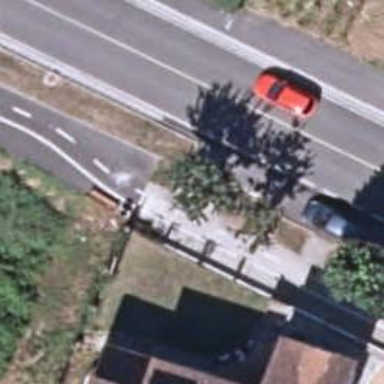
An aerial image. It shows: Cycleway.